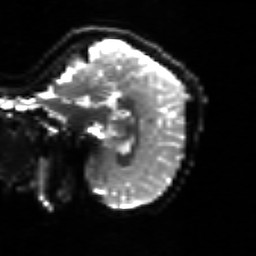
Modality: sbref
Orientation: sagittal
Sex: female
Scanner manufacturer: siemens
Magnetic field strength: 3 T
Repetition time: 5 s
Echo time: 0.071 s